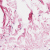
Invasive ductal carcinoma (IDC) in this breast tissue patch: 0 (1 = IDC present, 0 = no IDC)